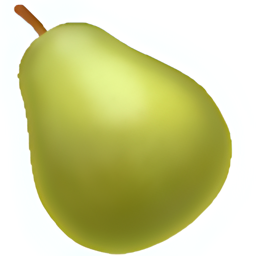
Name: pear
Emoji: 🍐
Group: Food & Drink
Sub-group: food-fruit